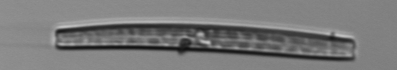
Label: pennate_Thalassionema